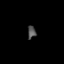
Tissue: lung
Cell type: Epithelial cells
Senescence score: 0.23
Nuclear area (px): 100
Mean DAPI intensity: 82.08